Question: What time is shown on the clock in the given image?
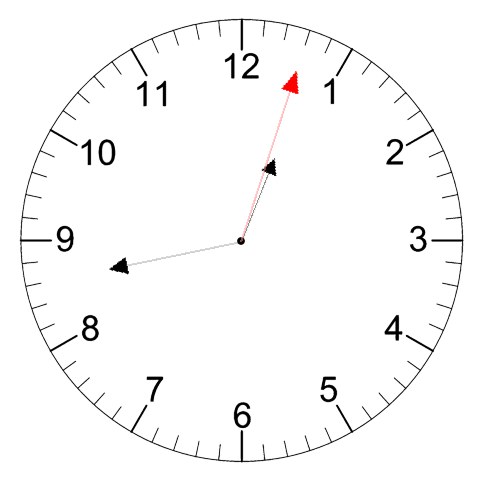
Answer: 12:43:03